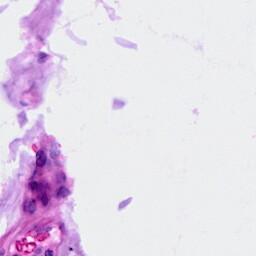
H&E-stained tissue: Ovarian